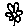
Label: flower